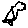
Label: bird